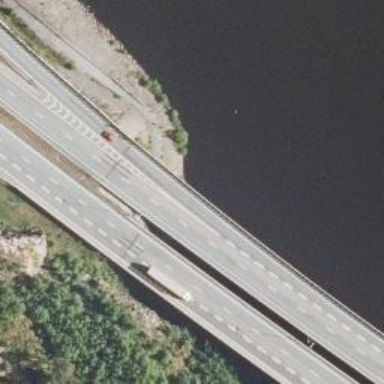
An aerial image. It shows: Motorway bridge with asphalt surface.